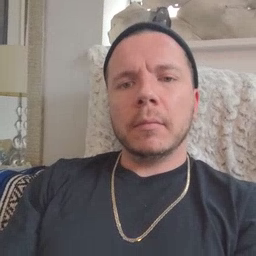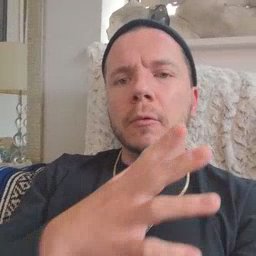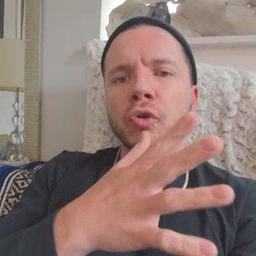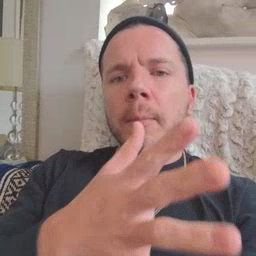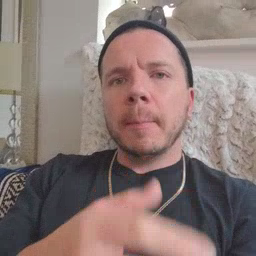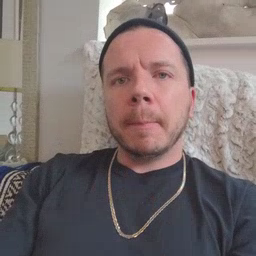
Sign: grandma